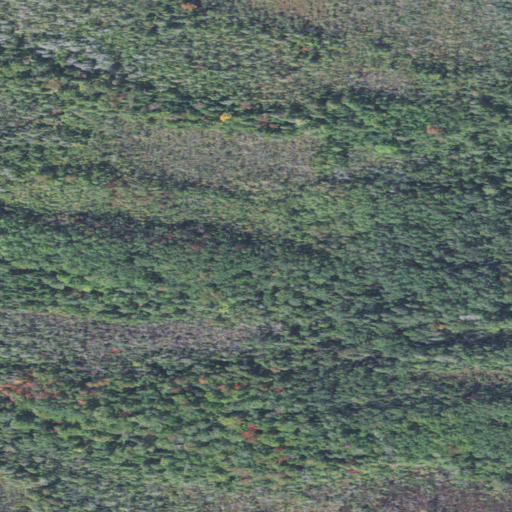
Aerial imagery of dune(s) in Michigan named Edgewater Beach Dune and Swale Complex (Possible) containing woody wetlands, mixed forest, and evergreen forest